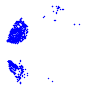
Particle: proton